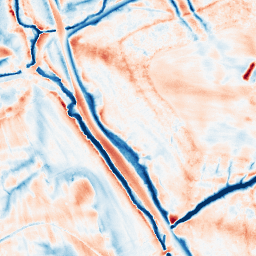
Category: edge_preserving
Decomposition family: guided
Decomposition parameters: radius: 8
eps: 0.001
Upsampling method: bicubic
Upsampling parameters: scale: 4
Upsampling scale: 4